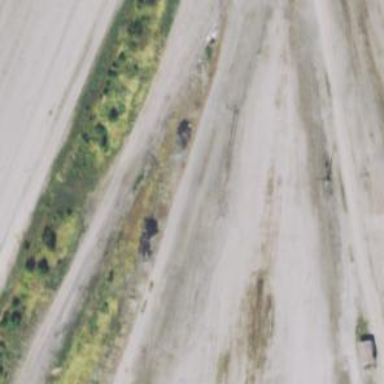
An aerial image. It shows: Abandoned railway yard.